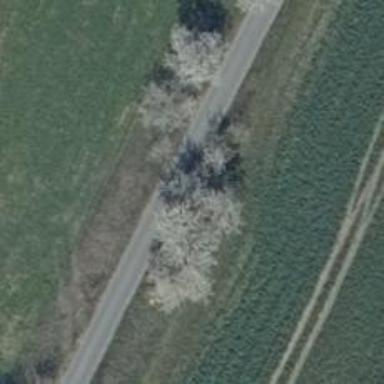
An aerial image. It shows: Deciduous tree with broadleaved leaves.